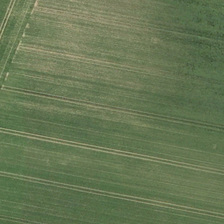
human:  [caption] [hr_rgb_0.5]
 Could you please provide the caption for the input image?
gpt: a meadow with some sparse lines and spring green grass in it .

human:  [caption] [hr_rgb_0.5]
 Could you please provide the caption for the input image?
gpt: two double lines in side and some long lines perpendicular to it .

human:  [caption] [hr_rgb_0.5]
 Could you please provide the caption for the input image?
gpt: a meadow with intensive spring green grass in it .

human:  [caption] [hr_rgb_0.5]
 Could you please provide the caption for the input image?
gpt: a meadow with many double lines divided into some little rectangle meadows .

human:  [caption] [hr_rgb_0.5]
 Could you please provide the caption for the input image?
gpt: this is a large piece of green meadow .